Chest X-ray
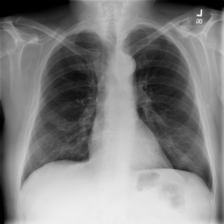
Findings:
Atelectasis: negative
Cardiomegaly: negative
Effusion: negative
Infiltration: negative
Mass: negative
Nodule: negative
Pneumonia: negative
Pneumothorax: negative
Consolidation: negative
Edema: negative
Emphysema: negative
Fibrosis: negative
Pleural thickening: negative
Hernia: negative